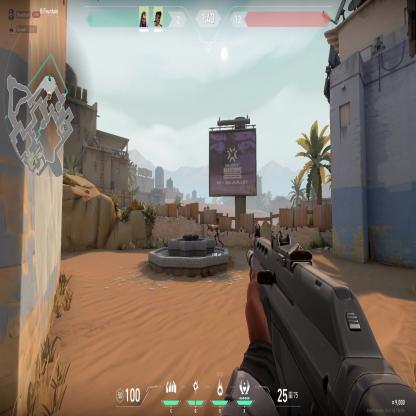
Label: teammate